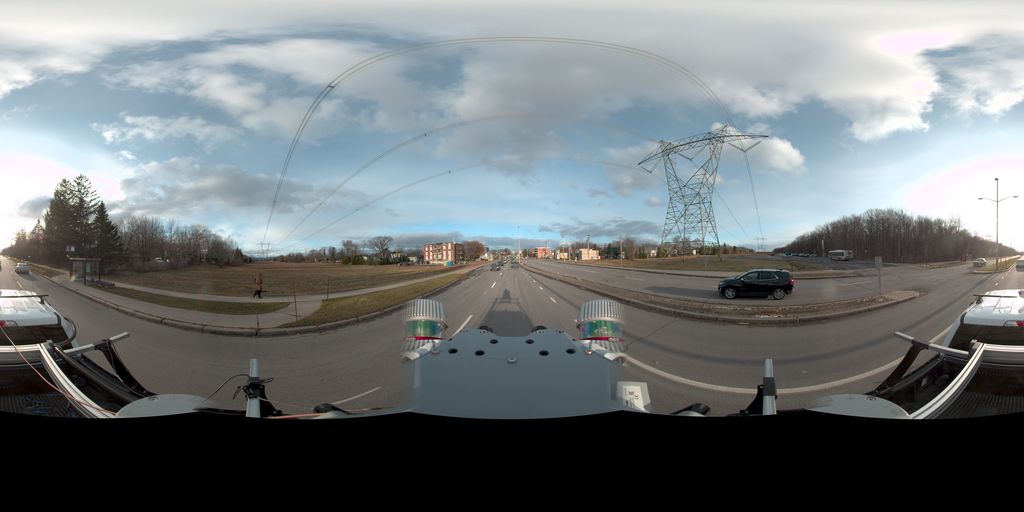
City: quebec_city